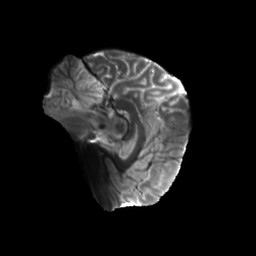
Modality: T2w
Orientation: sagittal
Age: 27
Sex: female
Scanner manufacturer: siemens
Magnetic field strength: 6.98 T
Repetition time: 7.08 s
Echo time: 0.0756 s